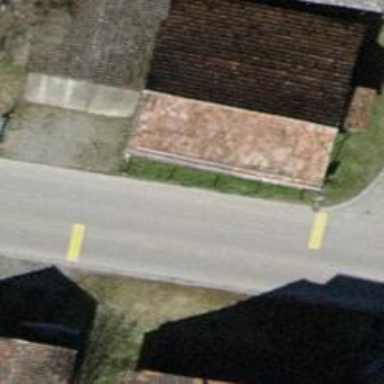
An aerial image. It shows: Bus stop with stop position for public transport.